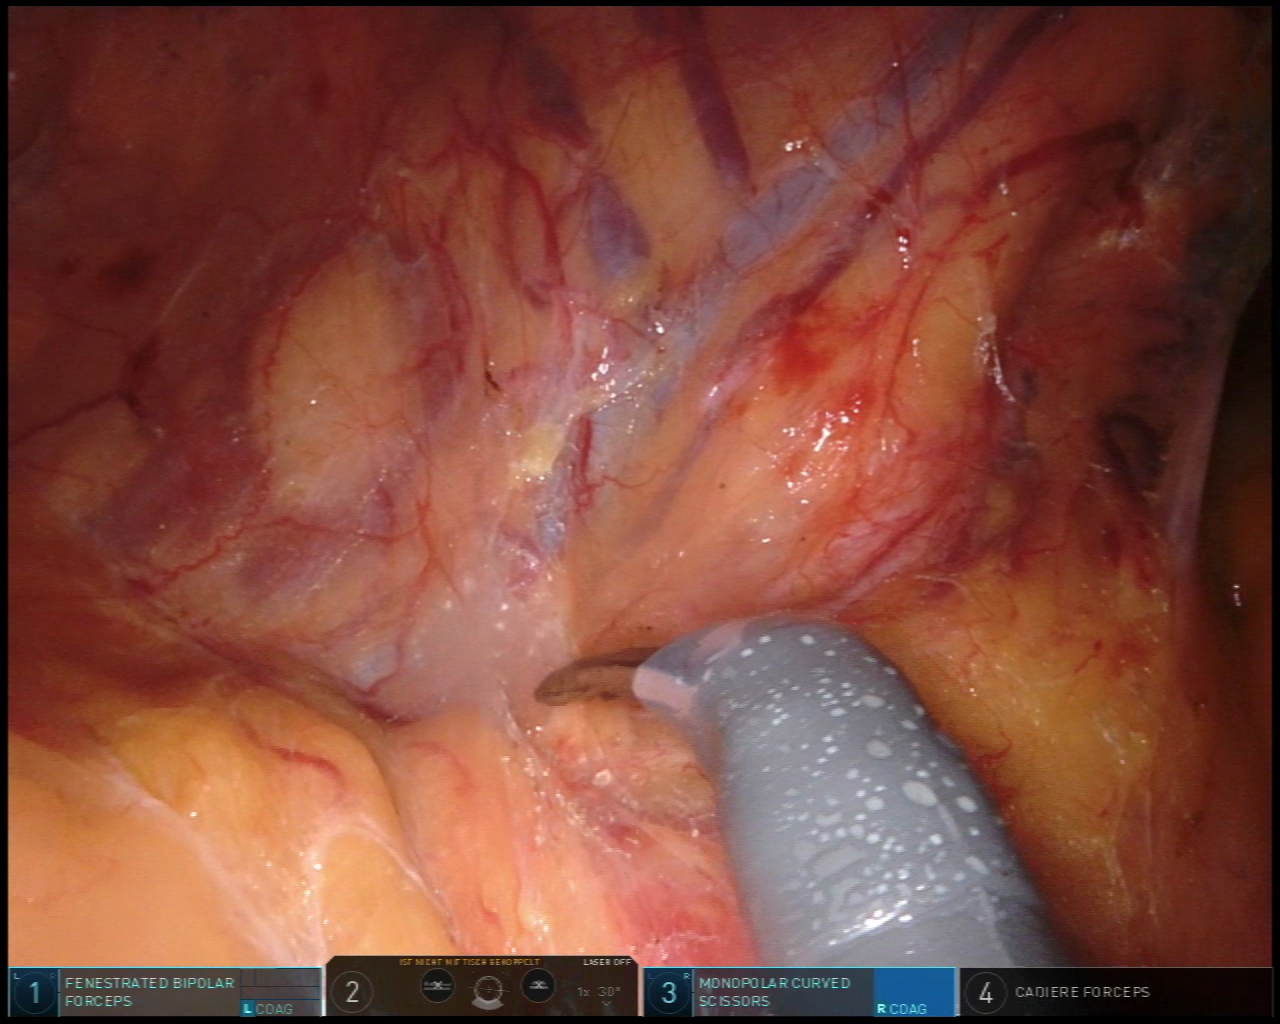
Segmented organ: ureter
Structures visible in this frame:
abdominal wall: no
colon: no
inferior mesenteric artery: no
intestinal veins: no
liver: no
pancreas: no
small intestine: no
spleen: no
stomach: no
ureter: yes
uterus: no
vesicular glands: no